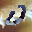
Label: 0